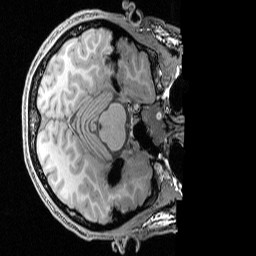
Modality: T1w
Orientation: axial
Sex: male
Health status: ill
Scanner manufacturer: siemens
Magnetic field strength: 2.894 T
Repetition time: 1.57 s
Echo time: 0.00342 s